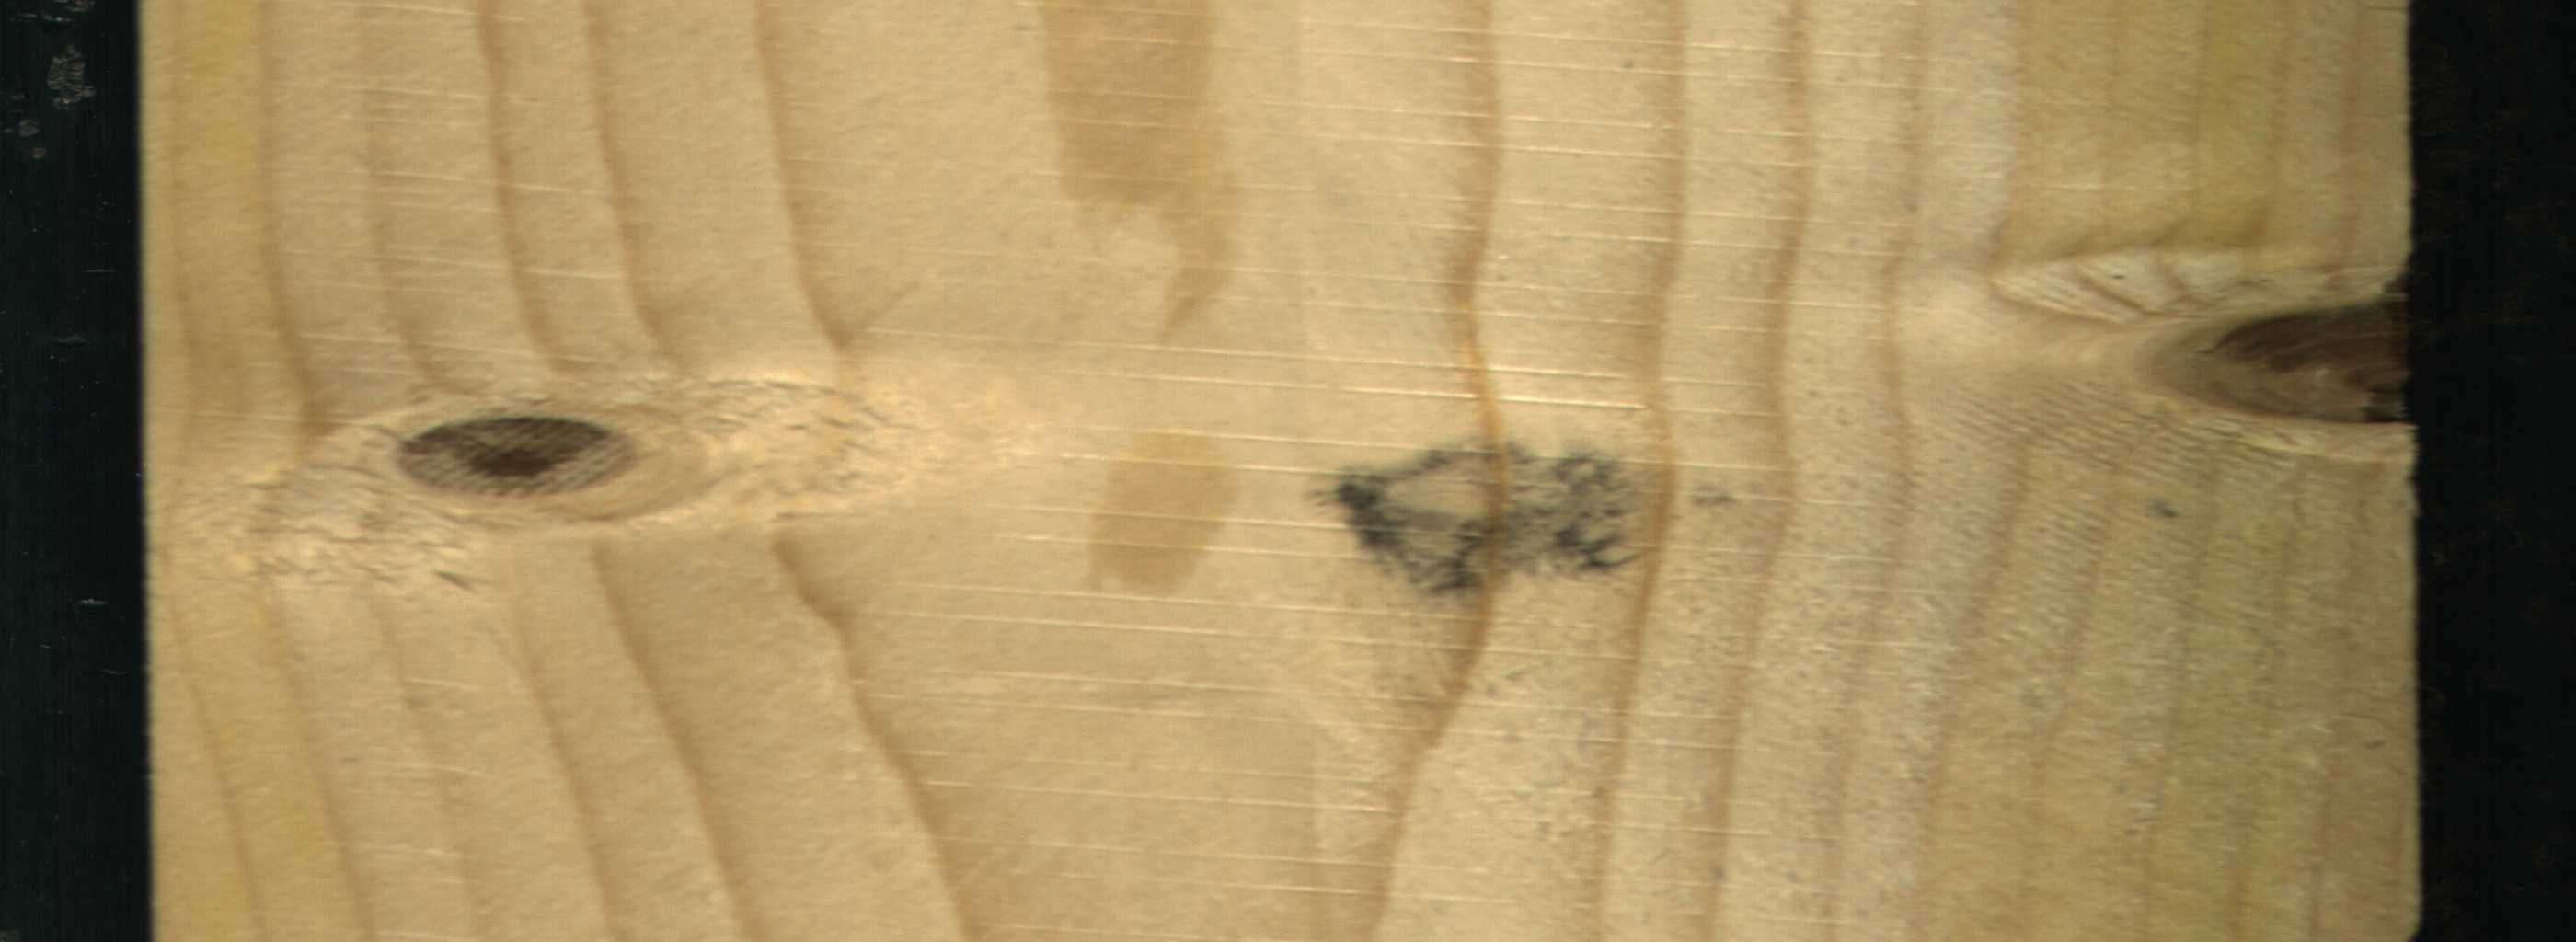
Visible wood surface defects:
Dead_Knot
Dead_Knot
Dead_Knot